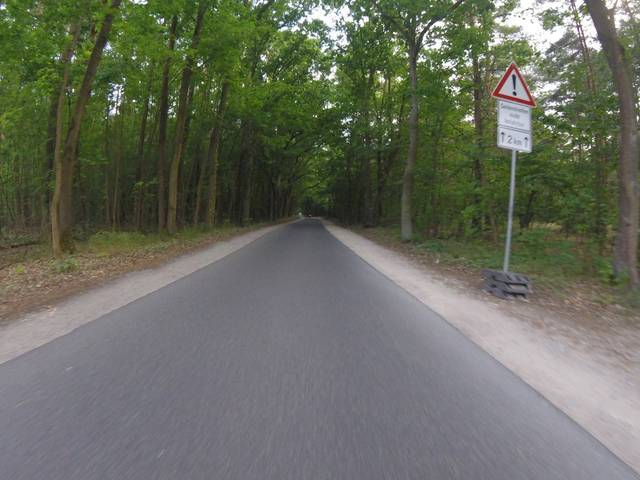
Region: Germany
Coordinates: 52.259, 13.637